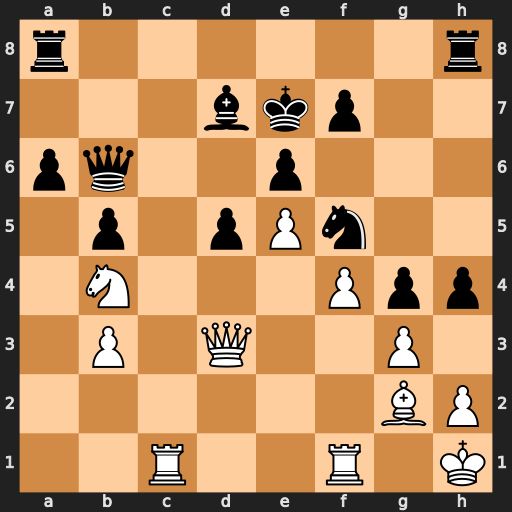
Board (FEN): r6r/3bkp2/pq2p3/1p1pPn2/1N3Ppp/1P1Q2P1/6BP/2R2R1K
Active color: w
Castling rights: -
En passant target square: -
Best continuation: Qxf5 exf5 Nxd5+ Kf8 Nxb6